Field crop: maize
Growth stage: 2
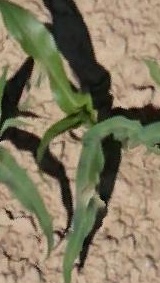
Species: maize